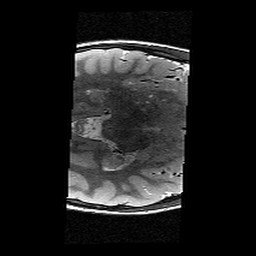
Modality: T2w
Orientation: axial
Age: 9
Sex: male
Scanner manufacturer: siemens
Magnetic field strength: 3 T
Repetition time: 9.23 s
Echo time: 0.067 s